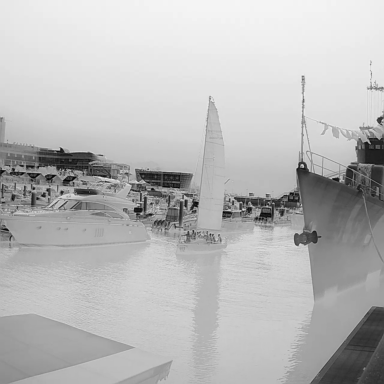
There are four canoes in the infrared image.